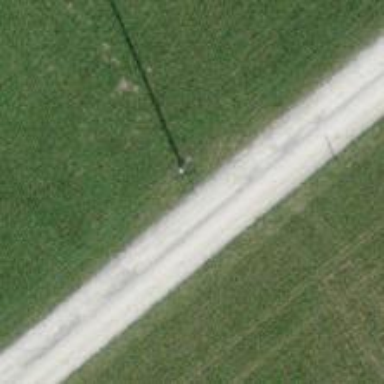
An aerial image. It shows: Power pole.